Field crop: tomato
Growth stage: 2
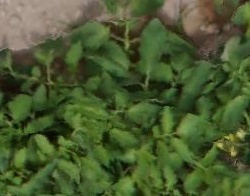
Species: tomato